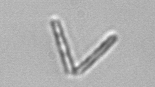
Label: Thalassionema